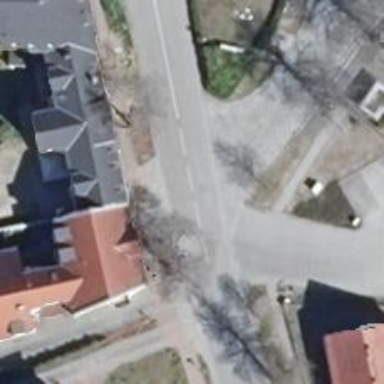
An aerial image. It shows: Crossing on footway.